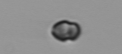
Label: Heterocapsa_rotundata